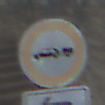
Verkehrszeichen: VerbotPersonenkraftwagenMitAnhaenger
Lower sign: RichtungsangabeDurchPfeile2
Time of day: MorningAfternoon
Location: Outdoor (Suburban)
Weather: PartlyCloudy
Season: NotSpecified
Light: Natural